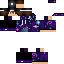
A female human skin with dark skin, wearing brown long hair dressed in a purple hoodie and black pants, featuring a closed mouth.